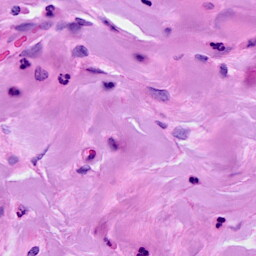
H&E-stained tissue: Breast